Question: I have an Asp.Net MVC 5 application. I want to use user roles to authorize only some people to use a specific action. I've changed my 'Web.config' file like this:
'''
<roleManager enabled="true"/>
<membership defaultProvider="SimpleMembershipProvider">
<providers>
<clear/>
<add name="SimpleMembershipProvider" type="WebMatrix.WebData.SimpleMembershipProvider, WebMatrix.WebData" />
</providers>
</membership>
'''
This is how I add users to roles:
'''
if (!await Roles.RoleExists(role))
await Roles.CreateRole(new Role(role));
await Roles.AddUserToRole(role, user.Id);
'''
Currently I am able to access the roles for a user through code using something like this:
'''
public static async Task<IEnumerable<string>> GetUserRoles(string username)
{
if (string.IsNullOrEmpty(username))
return new string[0];
string userId = await Logins.GetUserId(IdentityConfig.LocalLoginProvider, username);
var roles = await Roles.GetRolesForUser(userId);
return roles;
}
'''
However, when I try to use the 'Authorize' attribute to access the roles, the page will get stuck and nothing loads.
'''
[Authorize(Roles = "Admin")]
public ActionResult Index()
{
return View(db.Restaurants.ToList());
}
'''
What am I doing wrong here?
### Update:
After a while the webpage will show this error:

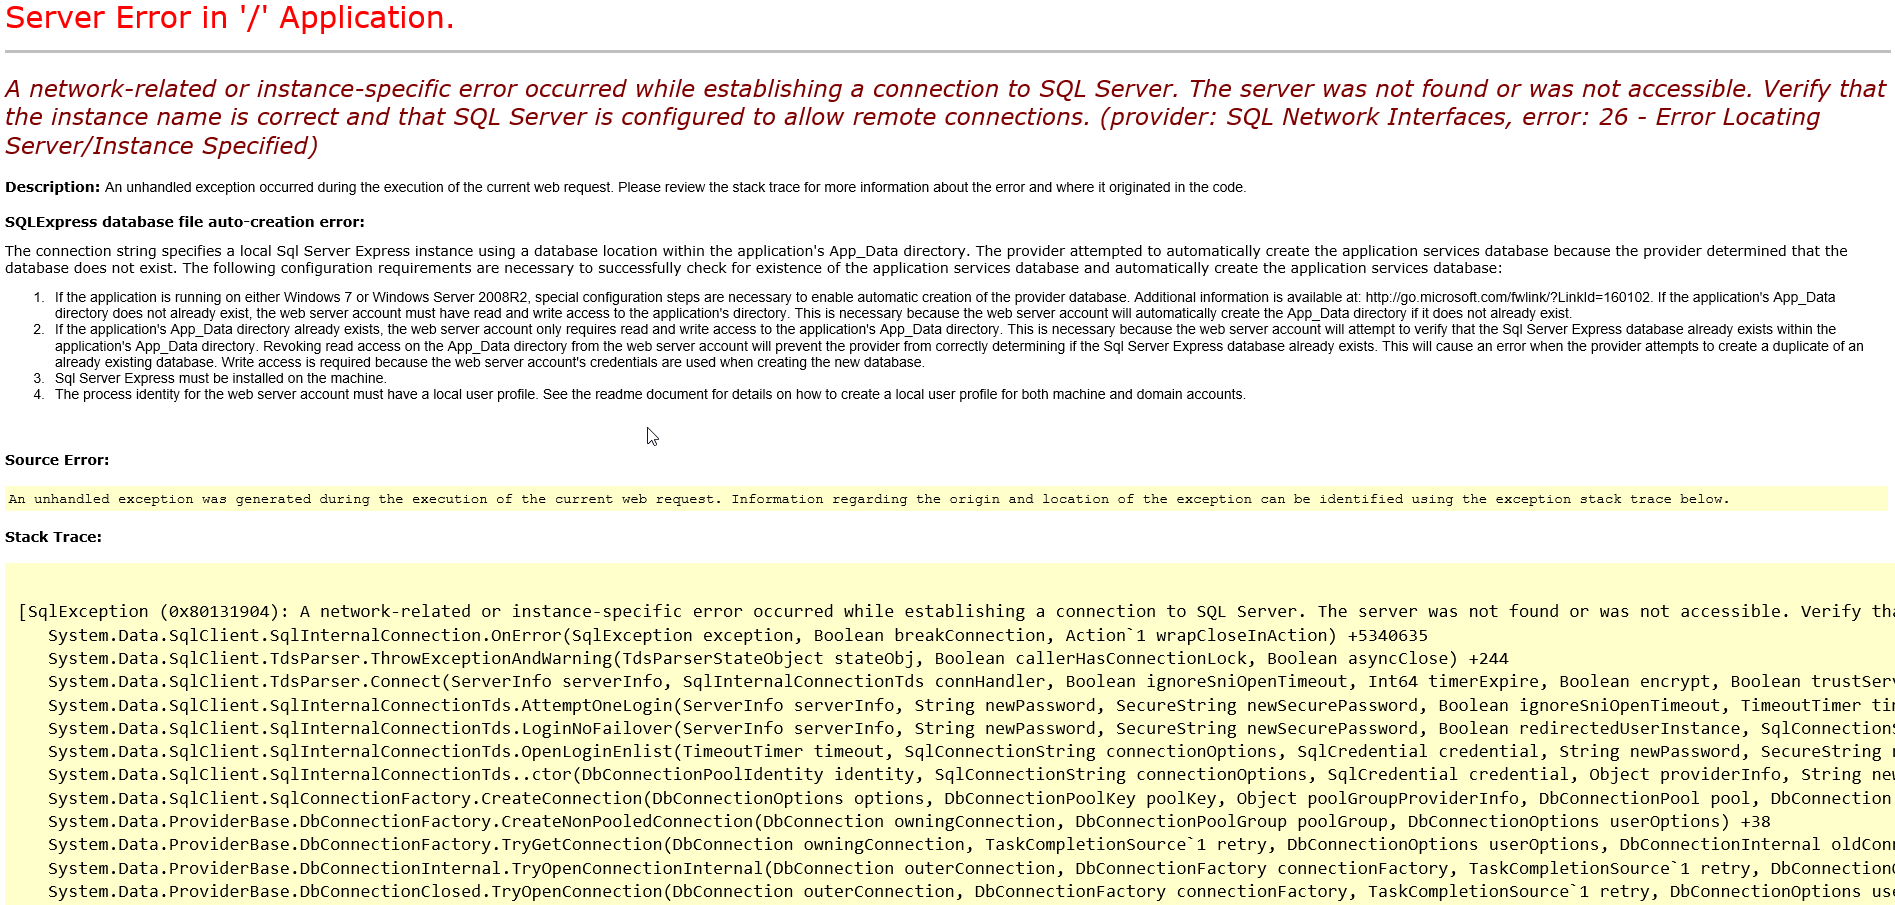
Answer: You cannot really mix the old membership/roles with the new identity system. You need to pick one or the other. The authorize attribute should work fine assuming you added the user to the admin role via the new identity apis.
At the bottom, this article demonstrates roles <URL>